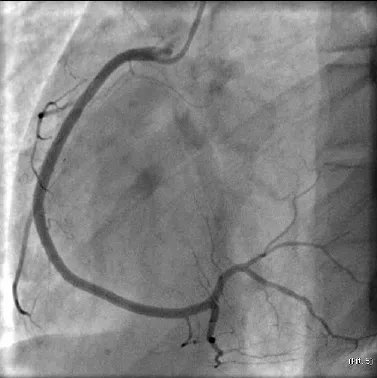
Coronary angiography. Normal flow through the right coronary artery.
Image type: radiology (x_ray)